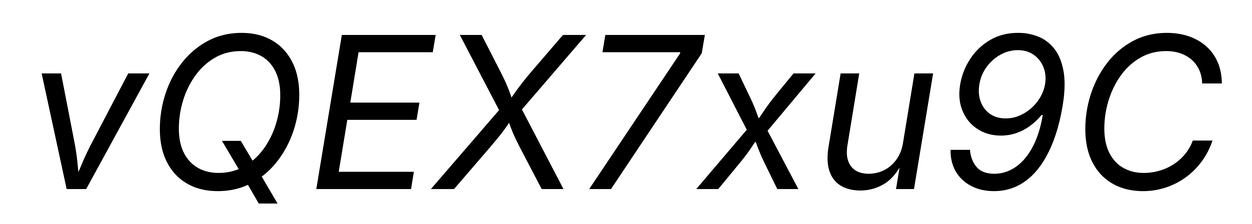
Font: Inter-Italic_Italic